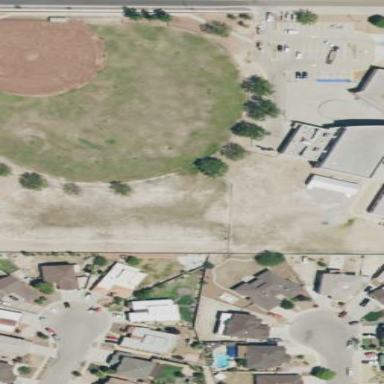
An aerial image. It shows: Baseball pitch for leisure and sports activities.